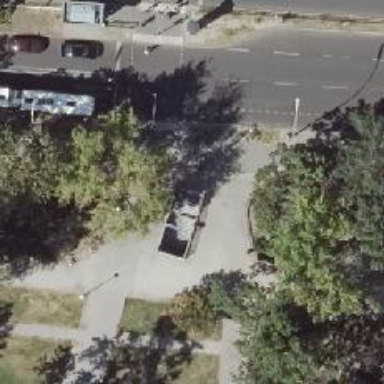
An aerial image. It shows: Subway entrance for railway system.